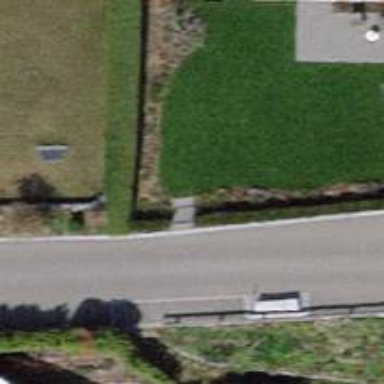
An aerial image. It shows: Hedge barrier.